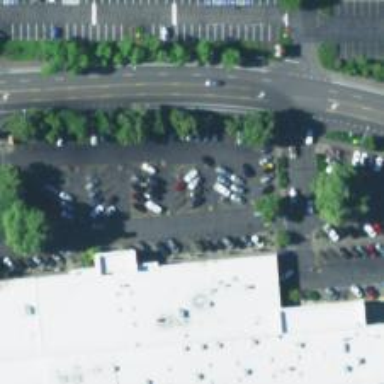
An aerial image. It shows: Parking space is available.